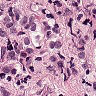
Metastatic tissue present: yes